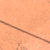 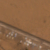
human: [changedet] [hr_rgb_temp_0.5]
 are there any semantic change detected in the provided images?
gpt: The desert area below the road left the place to urbanization.